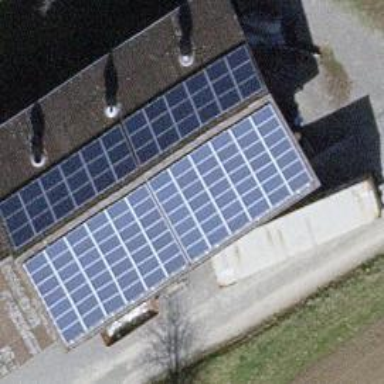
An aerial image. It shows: Solar power generator with photovoltaic panels.